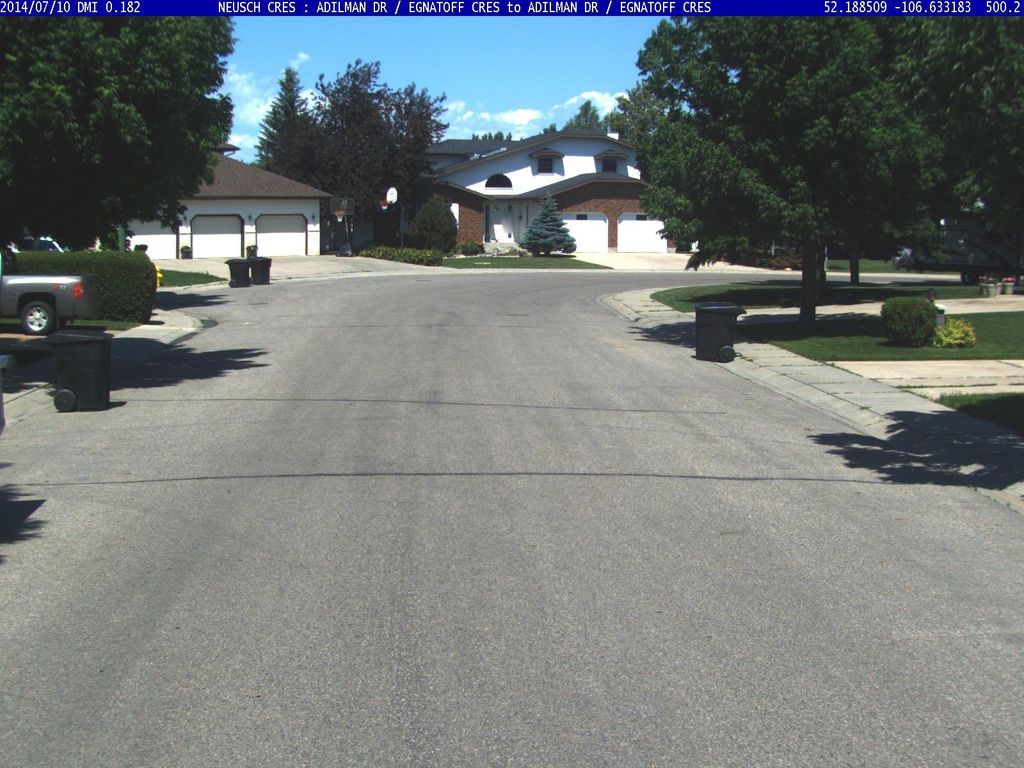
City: saskatoon